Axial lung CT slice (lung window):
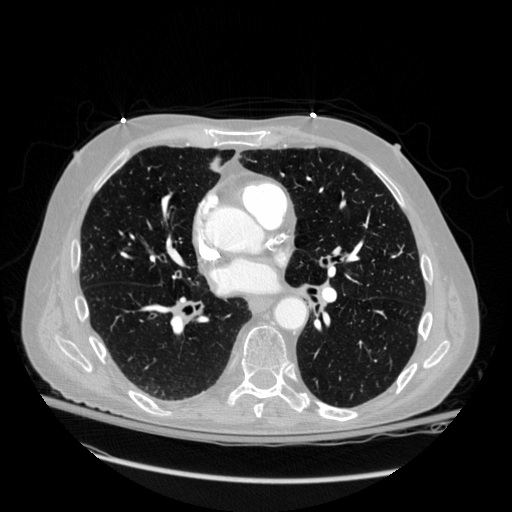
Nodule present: no